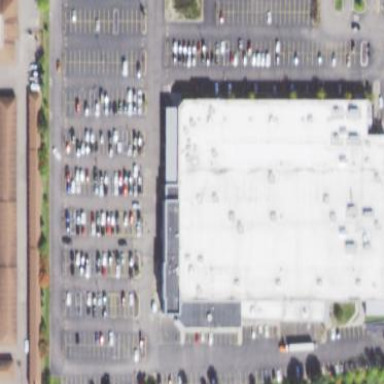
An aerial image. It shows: Wholesale shop located inside building.